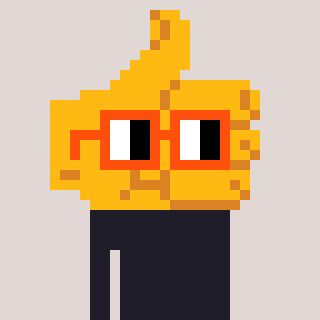
a pixel art character with square orange glasses, a thumbsup-shaped head and a gold-colored body on a warm background